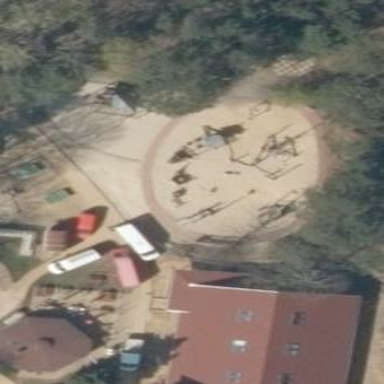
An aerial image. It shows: Playground with sandpit surface.